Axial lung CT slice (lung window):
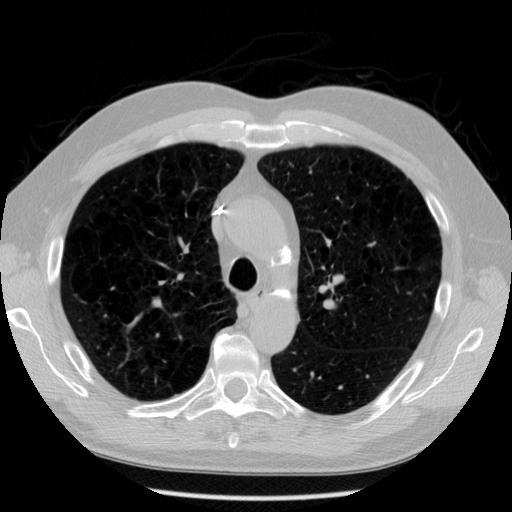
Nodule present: no